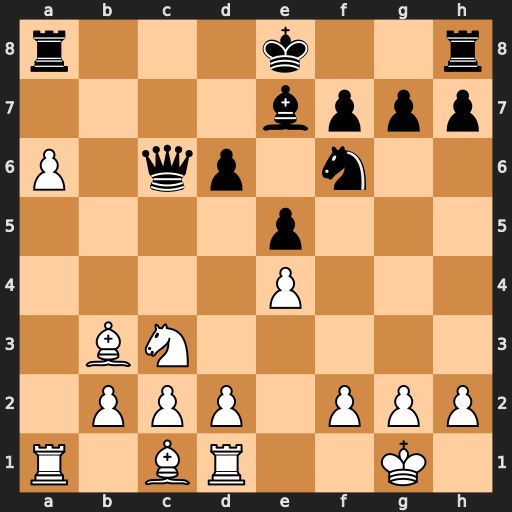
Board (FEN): r3k2r/4bppp/P1qp1n2/4p3/4P3/1BN5/1PPP1PPP/R1BR2K1
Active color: w
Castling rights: kq
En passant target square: -
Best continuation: Ba4 Rxa6 Bxc6+